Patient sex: M
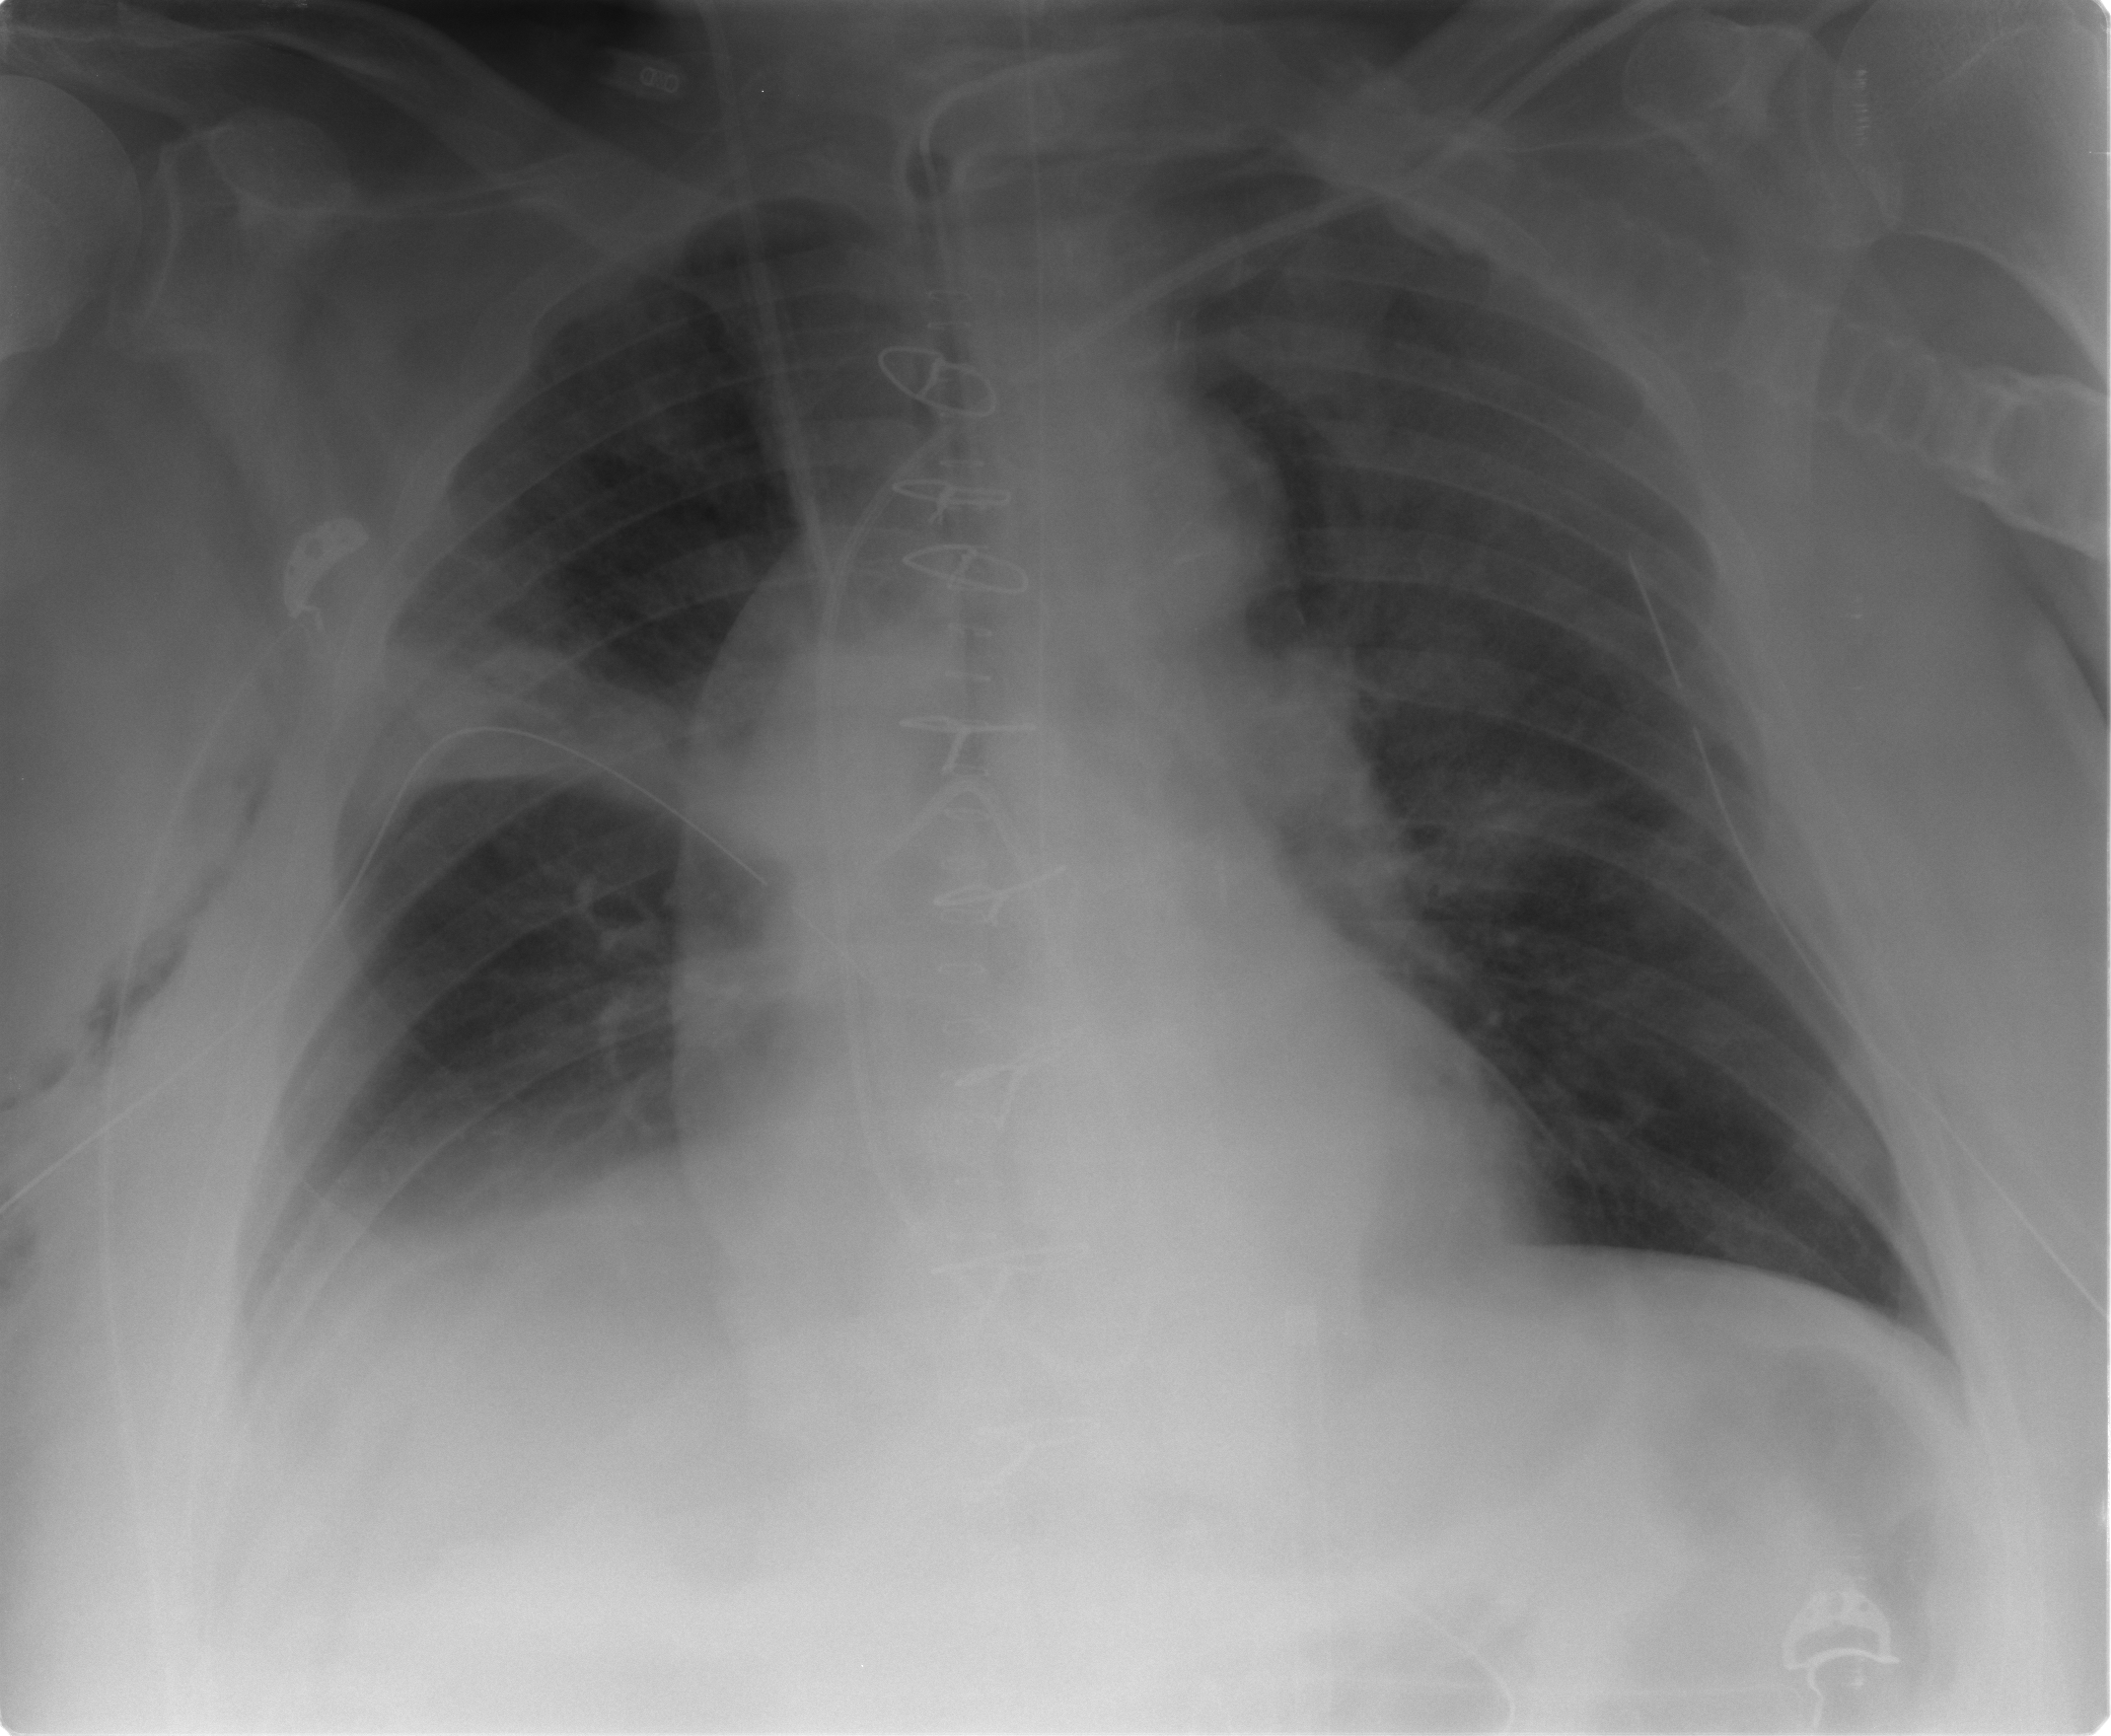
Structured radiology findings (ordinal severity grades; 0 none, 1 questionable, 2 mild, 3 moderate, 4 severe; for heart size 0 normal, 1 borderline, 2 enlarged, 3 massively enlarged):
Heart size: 0
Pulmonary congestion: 3
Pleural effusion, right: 3
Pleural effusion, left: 0
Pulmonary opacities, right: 0
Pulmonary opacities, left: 0
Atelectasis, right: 2
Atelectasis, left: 2